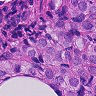
Metastatic tissue present: yes